Question: I have a problem committing a bunch of .jar files with eclipse.
Maybe eclipse thinks they are text files and not binaries?
If that's the problem, how do I check that? And how do I change it?
If it is not, then what is it?

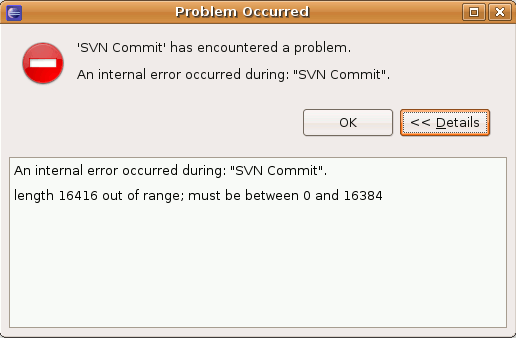
Answer: What version of:
- - -
are you using?
could you copy the callstack you can see in the eclipse logs (in the "error view" of eclipse)
<URL>.
In both thread, a similar callstack shown:
'''
java.lang.IllegalArgumentException: length 16416 out of range; must be between 0 and 16384
at gnu.javax.net.ssl.provider.Record.setLength(libgcj.so.81)
at gnu.javax.net.ssl.provider.OutputSecurityParameters.encrypt(libgcj.so.81)
at gnu.javax.net.ssl.provider.SSLEngineImpl.wrap(libgcj.so.81)
at javax.net.ssl.SSLEngine.wrap(libgcj.so.81)
at gnu.javax.net.ssl.provider.SSLSocketImpl$SocketOutputStream.write(libgcj.so.81)
at java.io.BufferedOutputStream.write(libgcj.so.81)
at org.tmatesoft.svn.core.internal.util.SVNLogOutputStream.write(SVNLogOutputStream.java:65)
'''